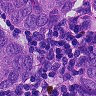
Metastatic tissue present: yes